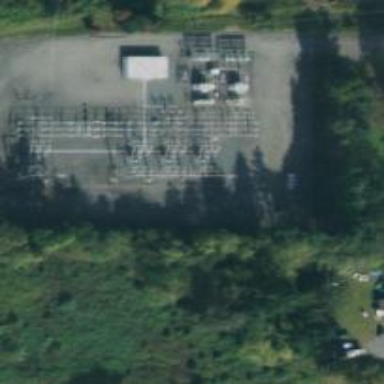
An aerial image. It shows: Switch used for power control.